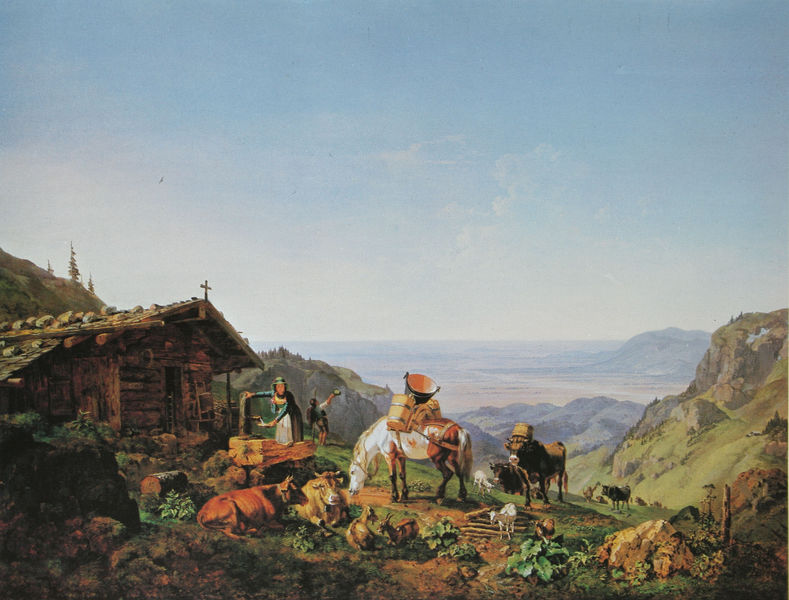
Titel: Auftrieb zur Alm an der Benediktenwand
Künstler: Heinrich Bürkel
Standort: München
Institution: Städtische Galerie im Lenbachhaus
Schlagwörter: baum, berg, blau, blätter, felsen, gemälde, gestein, himmel, mann, wasser, weiß, wolken, baumstämme, bäume, grün, landschaft, menschen, frau, holz, tür, ausblick, dach, gras, haus, rot, tier, tiere, weg, wiese, wolke, stein, steine, tragen, baumstamm, ebene, feld, ferne, horizont, hügel, kühe, natur, vieh, weide, weite, hütte, kirche, mutter, pflanzen, tal, arbeit, bauern, brunnen, esel, pferd, pferde, rund, schuppen, garten, gemüse, kohl, deutschland, aussicht, kübel, schürze, klar, acker, bäuerin, ernte, gepäck, kiepe, körbe, last, schleppen, berge, fels, gebirge, gipfel, dunst, nebel, kuh, alm, bauernhof, arbeiter, beladen, romantik, tannen, korb, junge, hoch, bauer, anbau, oben, eingang, lamm, rinder, schaf, bayern, kreuz, diesig, alpen, kiste, tanne, gefässe, schimmel, zuber, holzhütte, salat, pfer, kruzifix, landwirtschaft, brennholz, trog, tränke, verblauung, lasttier, holzfass, bottich, kraut, eimer, schafe, landarbeit, ochse, ochsen, stier, stiere, hirte, ziege, berghütte, holzhaus, hirtenjunge, thal, schindeln, schindeldach, bauersfrau, ziegen, bäurin, almauftrieb, butterfass, bergbauern, dachreiter, pumpen, voralpenland, giebelkreuz, bäuern, aloen, weider, weid, pumpe, blockhütte, sennerin, almhütte, blockbau, lastpferde, maisäss, wassertrog, pfert, geiß, landschsaft, pferd mit eimern, almlandschaft, ungpferd, berhütte